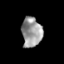
Tissue: skin
Cell type: Epithelial cells
Senescence score: 0.2858
Nuclear area (px): 596
Mean DAPI intensity: 152.841